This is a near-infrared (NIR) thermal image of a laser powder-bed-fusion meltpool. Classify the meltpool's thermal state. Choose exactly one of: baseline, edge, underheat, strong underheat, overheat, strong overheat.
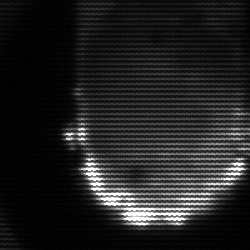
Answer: baseline